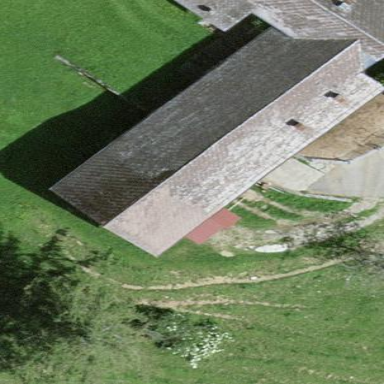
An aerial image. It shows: Farm auxiliary building.